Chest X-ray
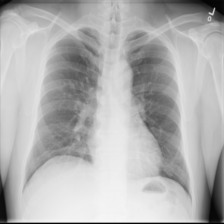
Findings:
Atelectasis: negative
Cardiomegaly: negative
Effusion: negative
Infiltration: positive
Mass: negative
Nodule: negative
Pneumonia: negative
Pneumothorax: negative
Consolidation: negative
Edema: negative
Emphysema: negative
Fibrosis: negative
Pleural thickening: negative
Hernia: negative